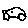
Label: car